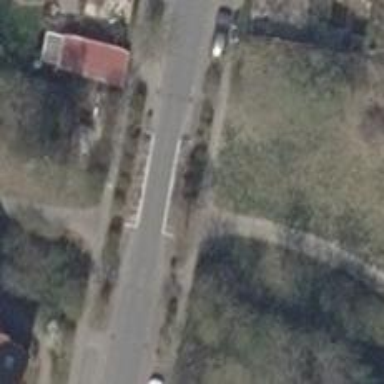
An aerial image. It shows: Traffic calming feature called choker.